Question: I want to mimick drawing of default border based on value of property 'BorderStyle'.
Instead of single border around the control, my control is visualised as four adjacent custom-drawn boxes (2x2), each having standard border drawn individually. So for example, if 'Control.Border' is set to 'FixedSingle' value I want to draw single border around each box. Simplified example:

I have two related problems:
- 'System.Windows.Forms.BorderStyle'- 'Fixed3D'
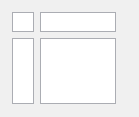
Answer: If you want to get results that reliably look like the 'BorderStyles' on the machine you should make use of the methods of the 'ControlPaint' object.
For testing let's do it ouside of a 'Paint' event:
'''
Panel somePanel = panel1;
using (Graphics G = somePanel.CreateGraphics())
{
G.FillRectangle(SystemBrushes.Window, new Rectangle(11, 11, 22, 22));
G.FillRectangle(SystemBrushes.Window, new Rectangle(44, 44, 66, 66));
G.FillRectangle(SystemBrushes.Window, new Rectangle(11, 44, 22, 66));
G.FillRectangle(SystemBrushes.Window, new Rectangle(44, 11, 66, 22));
ControlPaint.DrawBorder3D(G, new Rectangle(11, 11, 22, 22));
ControlPaint.DrawBorder3D(G, new Rectangle(44, 44, 66, 66));
ControlPaint.DrawBorder3D(G, new Rectangle(11, 44, 22, 66));
ControlPaint.DrawBorder3D(G, new Rectangle(44, 11, 66, 22));
}
Console.WriteLine("BorderSize.Width = " + SystemInformation.BorderSize.Width);
Console.WriteLine("Border3DSize.Width = " + SystemInformation.Border3DSize.Width);
'''
On my machine this results in a screenshot similar to yours..:

..and these lines in the output:
> BorderSize.Width = 1Border3DSize.Width = 2